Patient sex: F
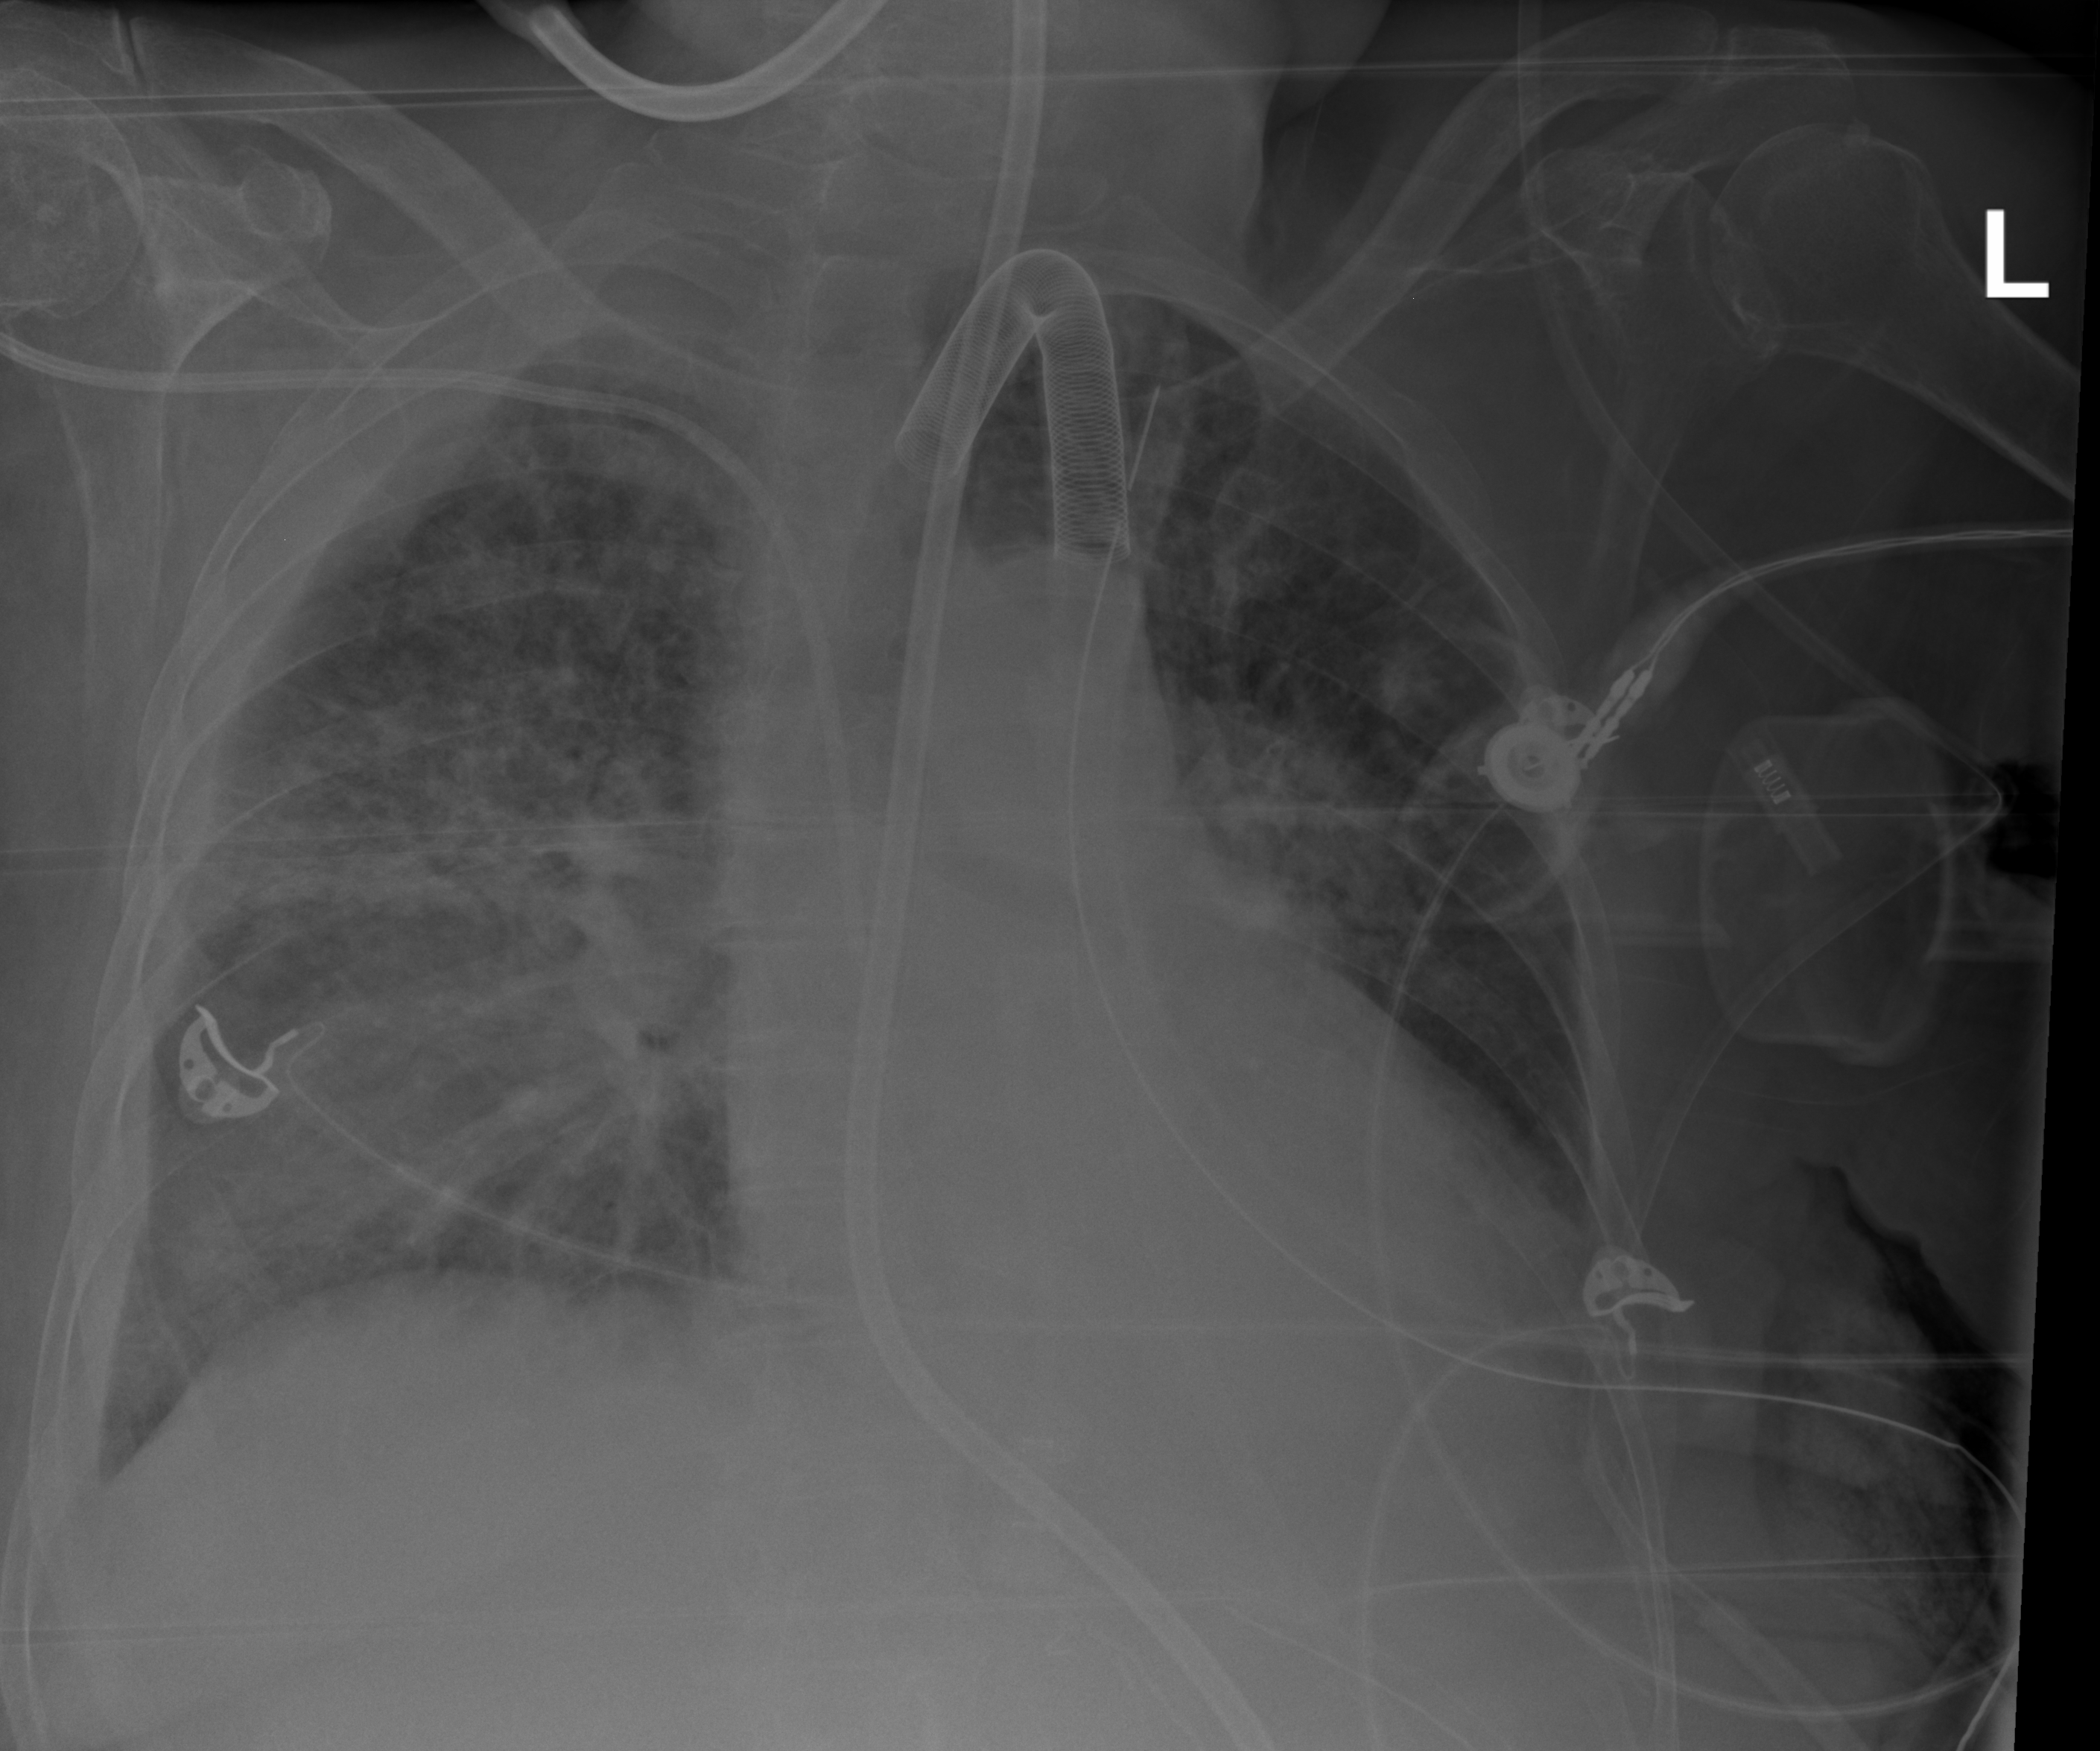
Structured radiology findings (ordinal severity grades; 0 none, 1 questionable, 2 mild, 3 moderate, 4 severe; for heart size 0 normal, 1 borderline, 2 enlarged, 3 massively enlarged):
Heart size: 2
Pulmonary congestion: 2
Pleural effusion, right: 2
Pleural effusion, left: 2
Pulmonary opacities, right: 3
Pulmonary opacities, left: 2
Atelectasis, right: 3
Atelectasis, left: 2